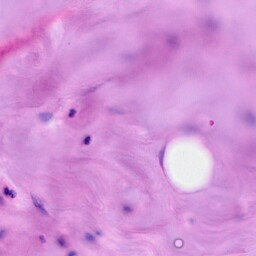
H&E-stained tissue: Breast